高一 · 立体几何学
如图所示, 圆雉的底面半径为 1 , 高为 $\sqrt{3}$, 则圆雉的表面积为 $($ )

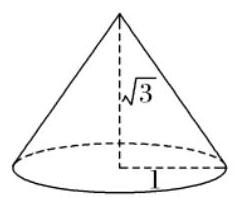
A. $\pi$
B. $2 \pi$
C. $3 \pi$
D. $4 \pi$
答案: C
解析: 设圆锥的母线长为 $l$, 则 $l=\sqrt{3+1}=2, \therefore$ 圆锥的表面积为 $S=\pi \times 1 \times(1+2)=3 \pi$.